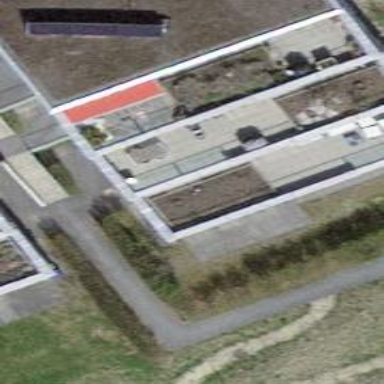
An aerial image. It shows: Image showing building with apartments.